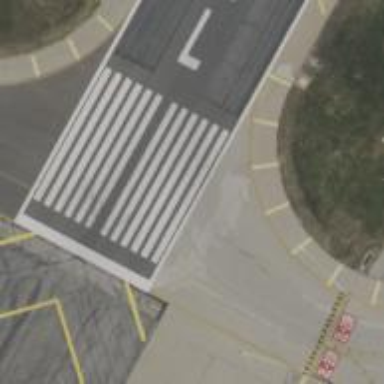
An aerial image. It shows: Taxiway at the airport with asphalt surface.